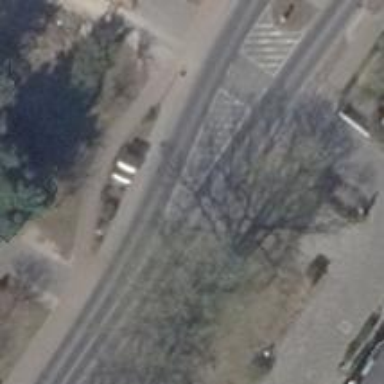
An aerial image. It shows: Public transport stop position.